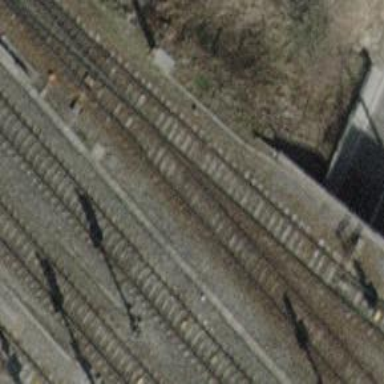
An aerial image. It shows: Railway bridge with electrified contact lines. This bridge is part of railway siding.